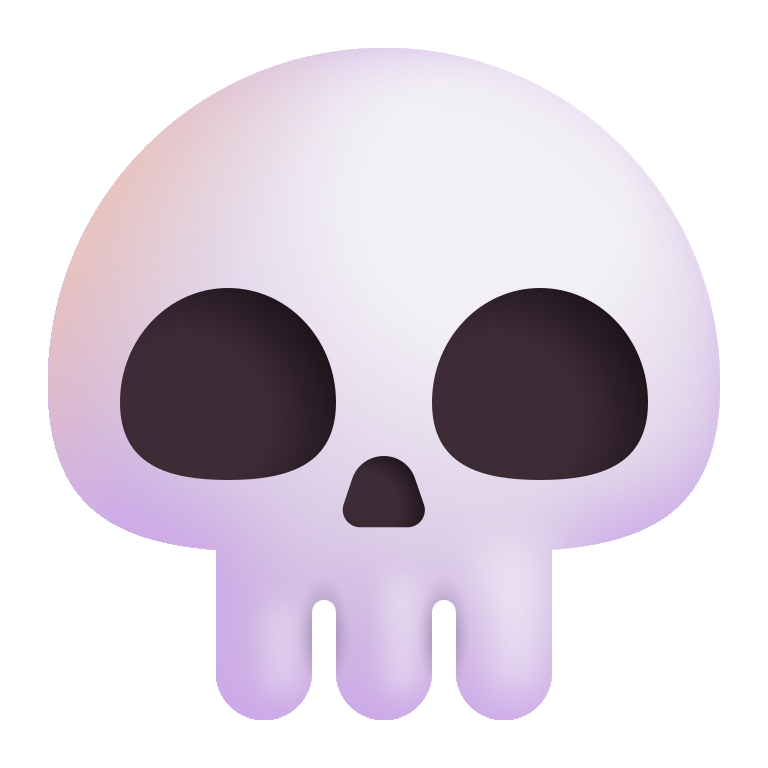
skull color